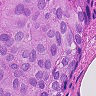
Metastatic tissue present: yes